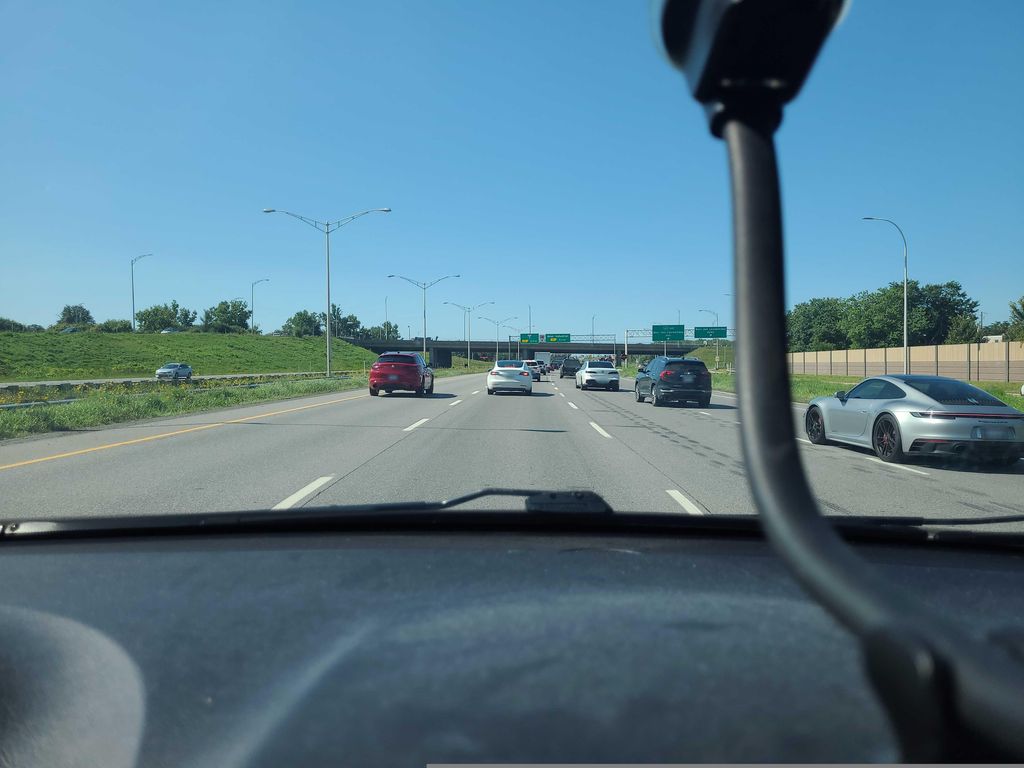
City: montreal